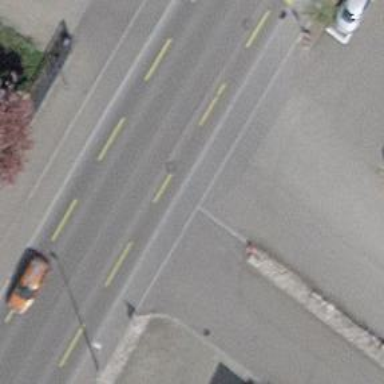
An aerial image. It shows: Secondary road with asphalt surface and designated cycle lane.